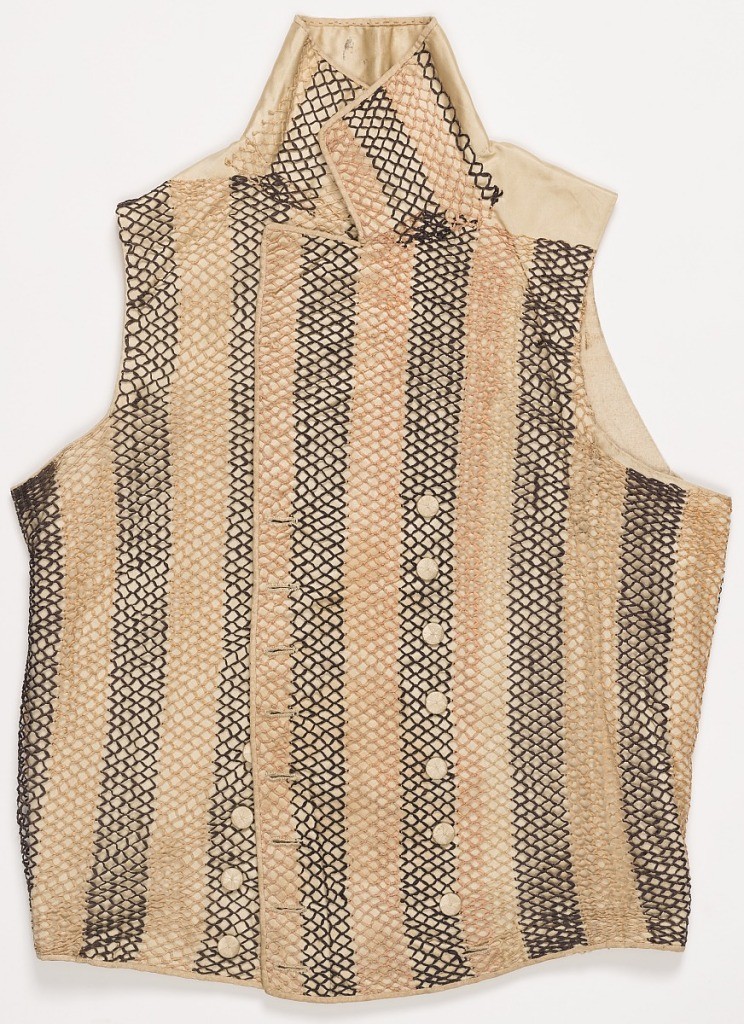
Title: Waistcoat
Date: ca. 1795
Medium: silk, cotton Technique: knotted net over silk 4&1 satin, cotton lining
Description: Men's double-breasted waistcoat with high standing collar, cut straight at the waist.  Waistcoat is patterned with stripes, and is comprised of the colors brown, peach, and cream.   There are seven worked buttonholes down front, with a row of matching silk covered buttons on either side. It is lined with unbleached cotton.